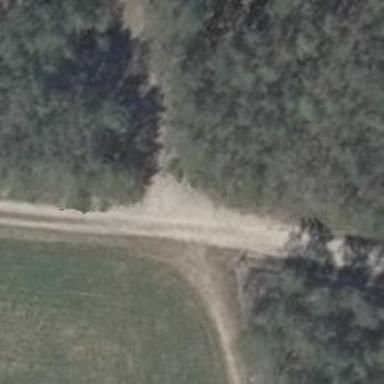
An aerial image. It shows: Sandy track road with grade4 tracktype.